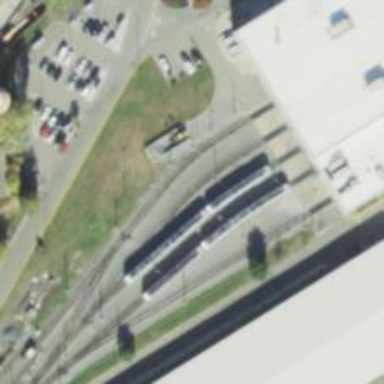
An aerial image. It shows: Light rail service yard with electrified contact lines.